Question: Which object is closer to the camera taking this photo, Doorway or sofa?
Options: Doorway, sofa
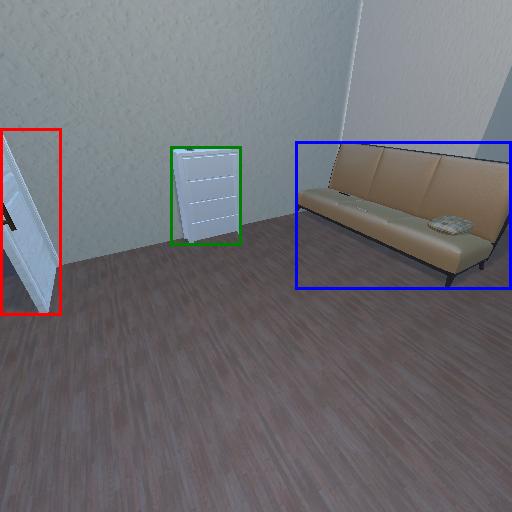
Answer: Doorway